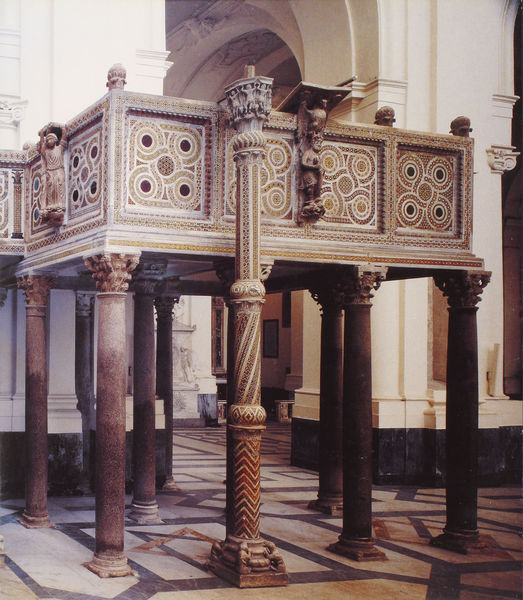
Titel: Große Kanzel im Dom S. Matteo, Salerno; sog. „Evangelienkanzel“
Standort: Salerno, Dom (EU - I - Campanien)
Schlagwörter: ocker, braun, marmor, pfeiler, schwarz, säule, säulen, weiss, rot, schloss, beige, muster, ornament, mensch, sockel, stein, kirche, boden, figur, gold, balkon, bogen, italien, dekor, ornamente, verzierung, socke, galerie, foto, gewölbe, palast, fliesen, mosaik, kapitell, kanzel, romanik, kapelle, ornamentik, spiralen, arichitektur, spolien, byzanz, byzantinisch, pinienzapfen